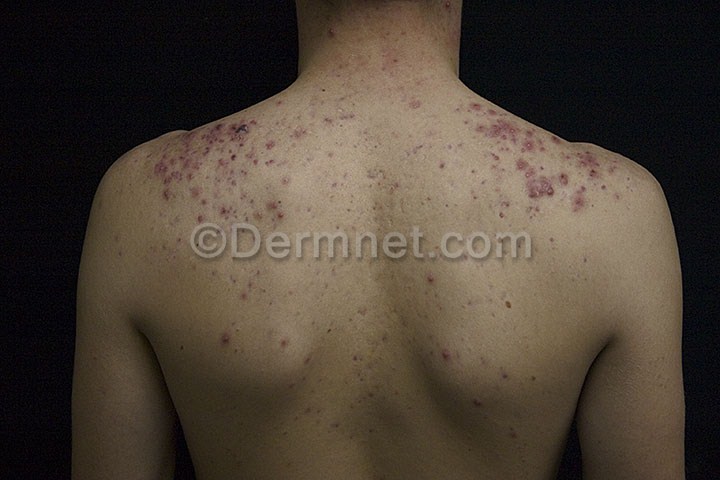
Disease: Acne and Rosacea Photos